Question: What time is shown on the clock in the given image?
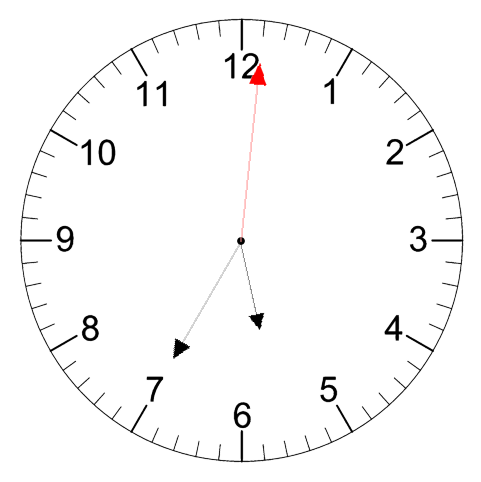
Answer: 05:35:01